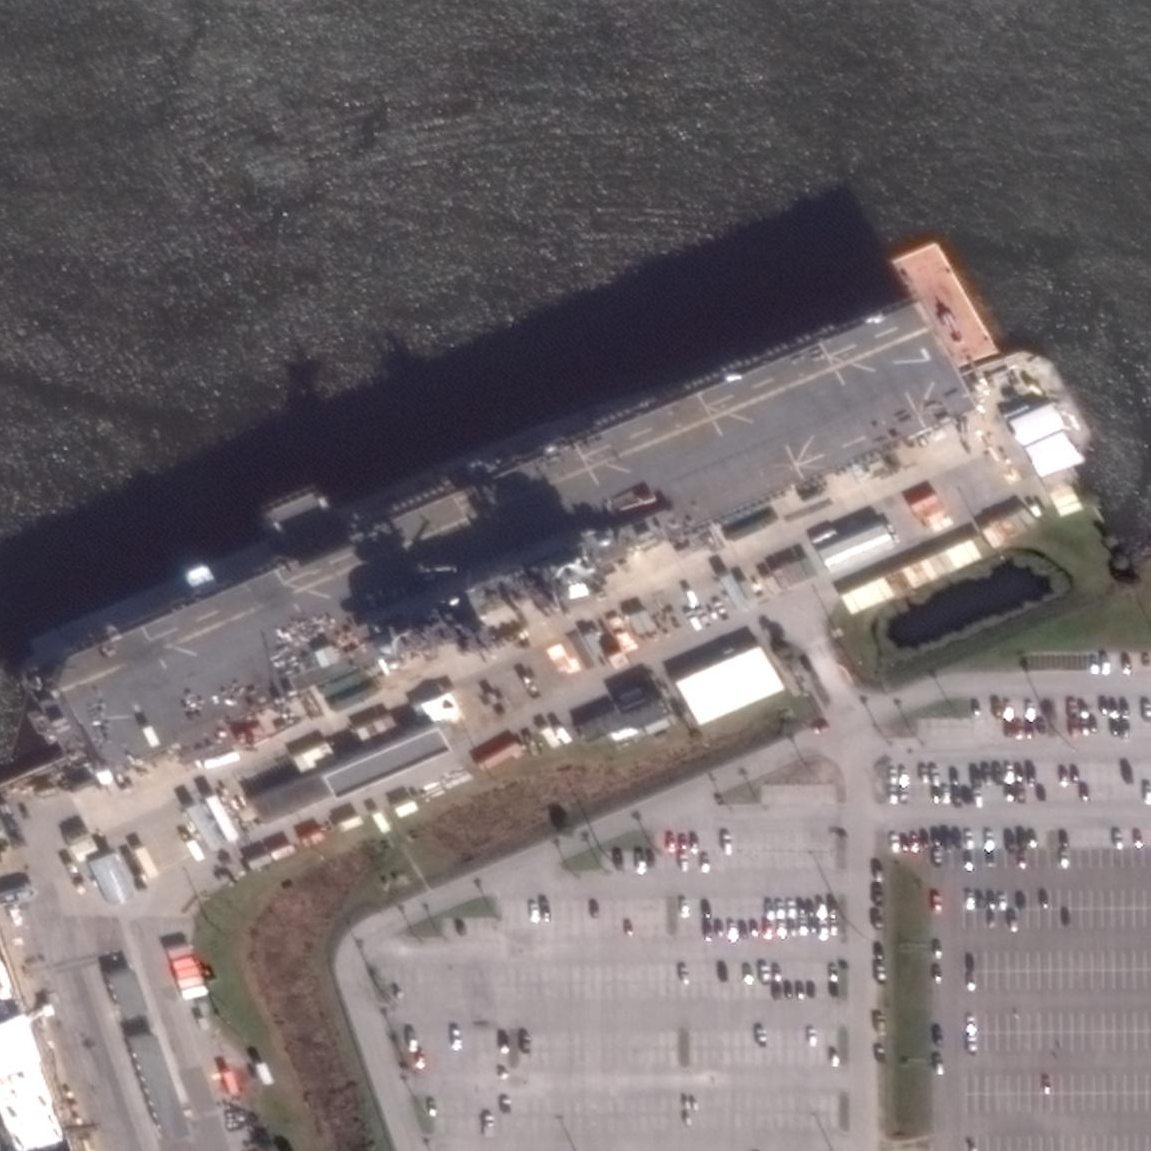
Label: assault